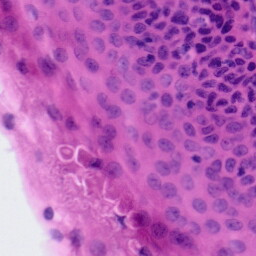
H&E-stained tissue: Tonsil